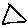
Label: triangle